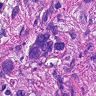
Metastatic tissue present: yes